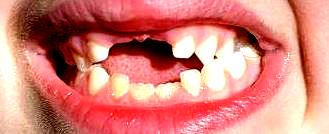
Condition: hypodontia